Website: crate-barrel
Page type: receipt
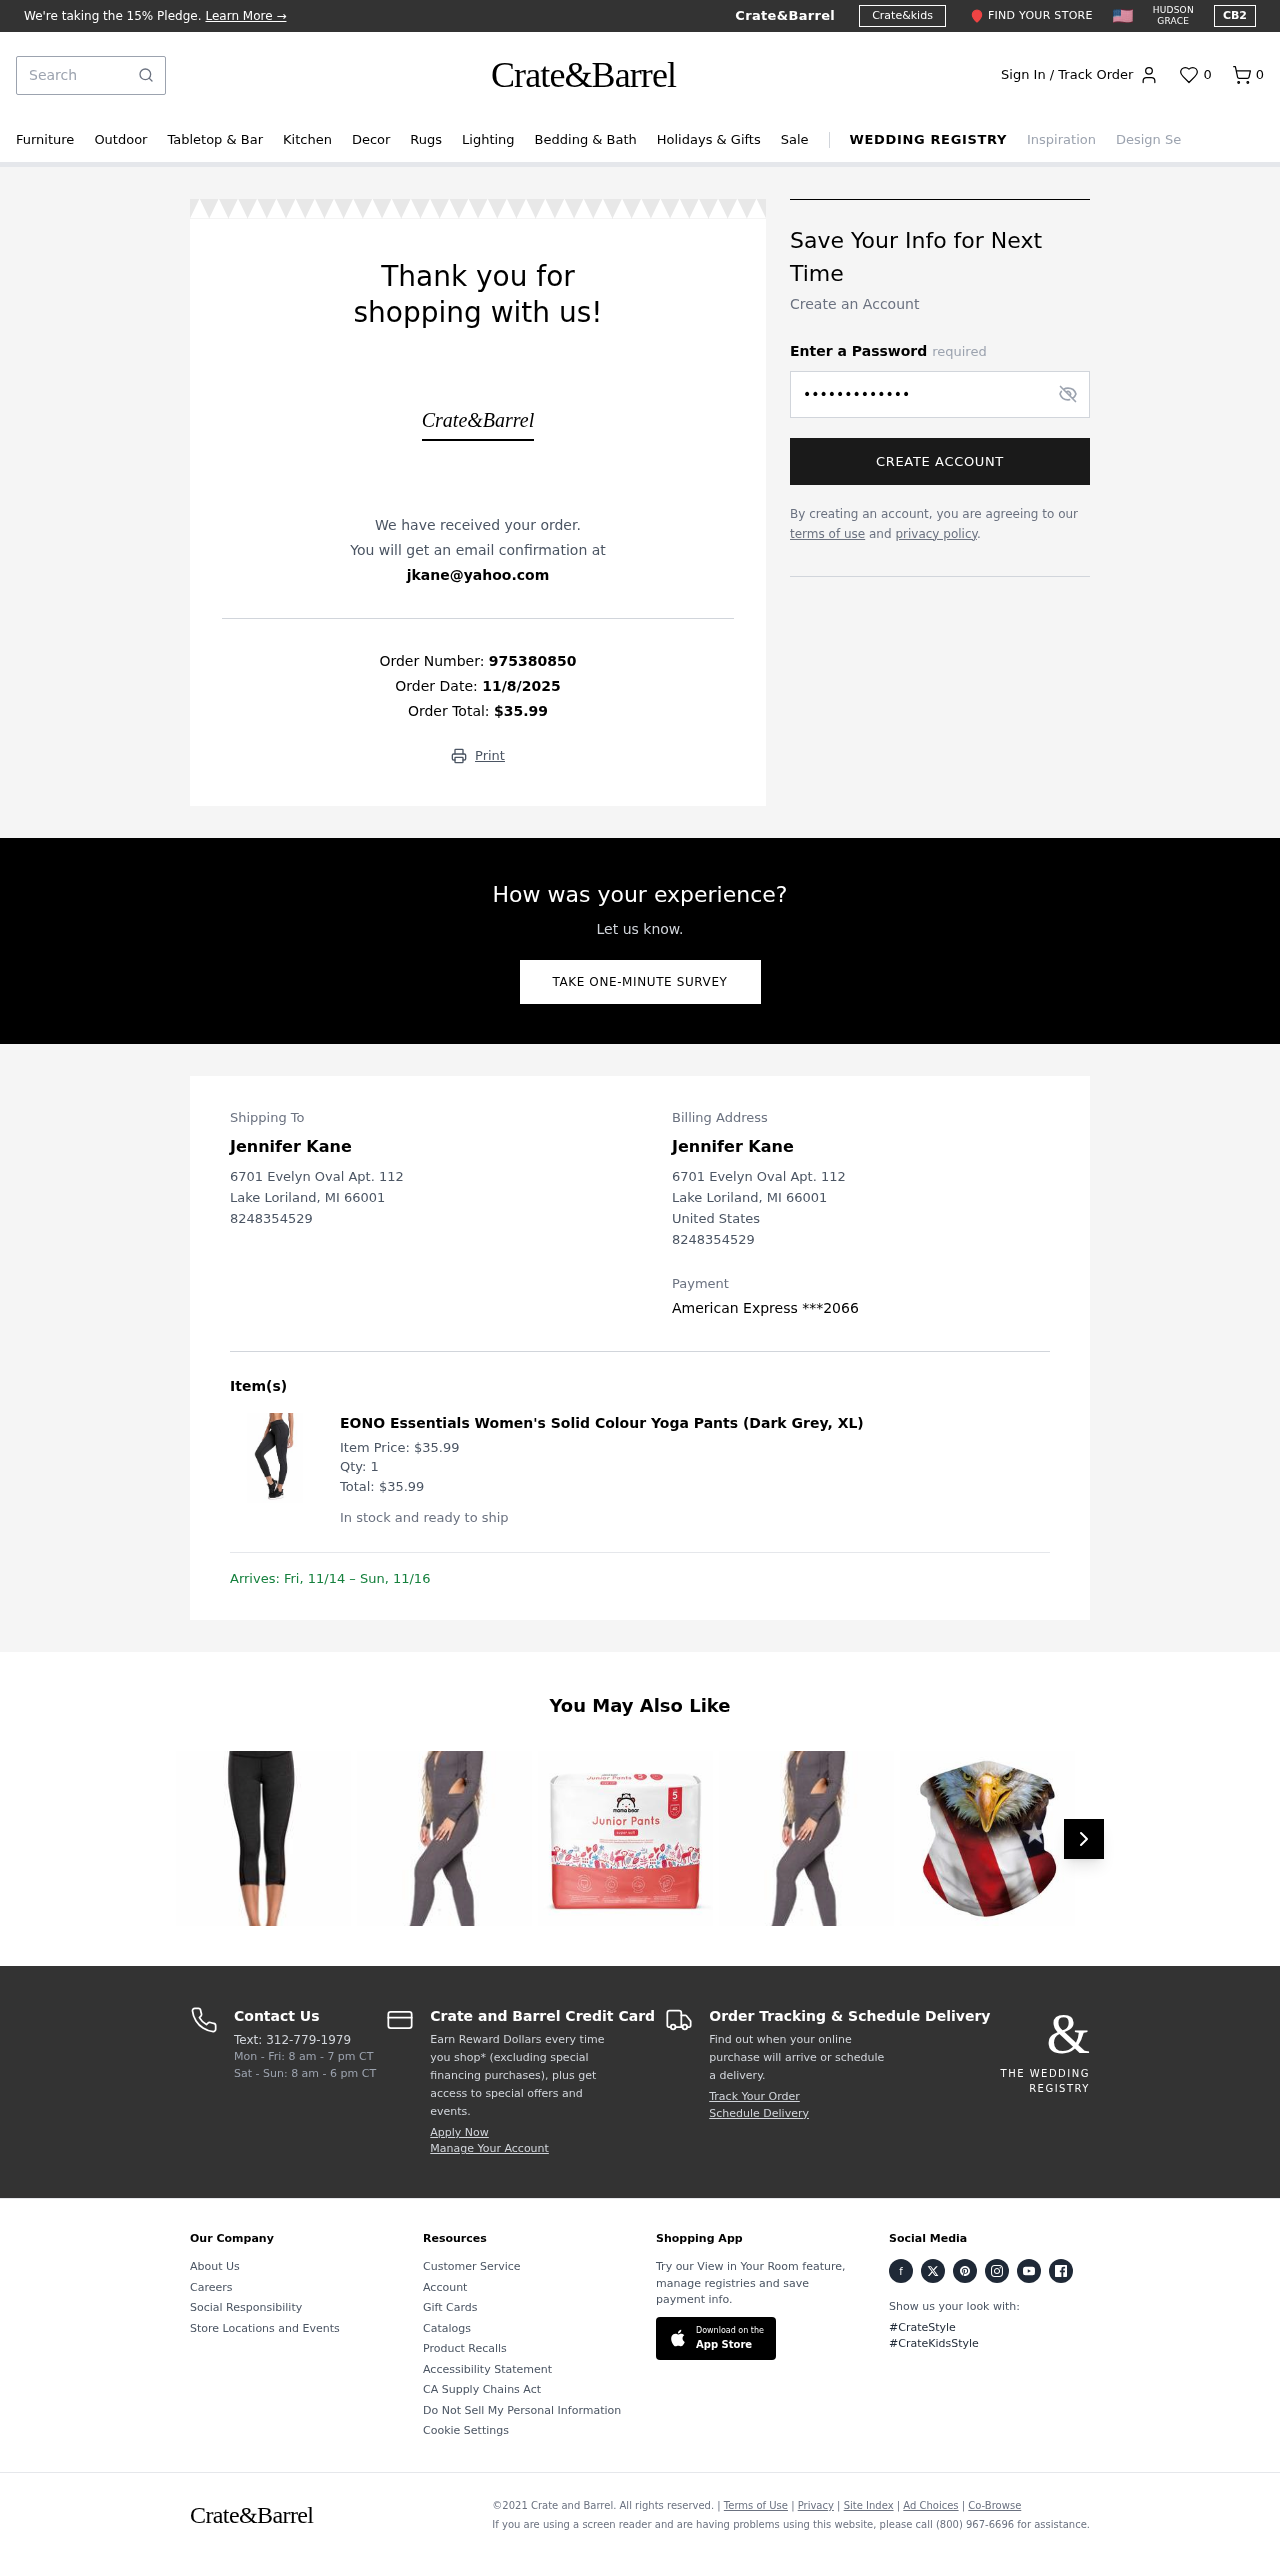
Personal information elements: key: PII_CARD_LAST4
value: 2066
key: PII_CARD_TYPE
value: American Express
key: PII_CITY
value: Lake Loriland
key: PII_COUNTRY
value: United States
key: PII_EMAIL
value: jkane@yahoo.com
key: PII_FULLNAME
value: Jennifer Kane
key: PII_PHONE
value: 8248354529
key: PII_POSTCODE
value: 66001
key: PII_STATE_ABBR
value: MI
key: PII_STREET
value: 6701 Evelyn Oval Apt. 112
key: PII_FULLNAME2
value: Jennifer Kane
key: PII_CITY2
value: Lake Loriland
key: PII_STATE_ABBR2
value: MI
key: PII_POSTCODE_FULL
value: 66001
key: PII_POSTCODE_NUMERIC
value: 66001
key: PII_PHONE2
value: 8248354529
Product elements: key: PRODUCT1_NAME
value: EONO Essentials Women's Solid Colour Yoga Pants (Dark Grey, XL)
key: PRODUCT1_PRICE
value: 35.99
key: PRODUCT1_QUANTITY
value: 1
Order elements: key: ORDER_NUM_ITEMS
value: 0
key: ORDER_ID
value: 975380850
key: ORDER_DATE
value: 11/8/2025
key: ORDER_TOTAL
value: $35.99
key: ORDER_ITEM_TOTAL
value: $35.99
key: ORDER_DELIVERY_DATE
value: Fri, 11/14 – Sun, 11/16
Search elements: key: HEADER_SEARCH
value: Search
Other elements: key: FAVORITES_COUNT
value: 0